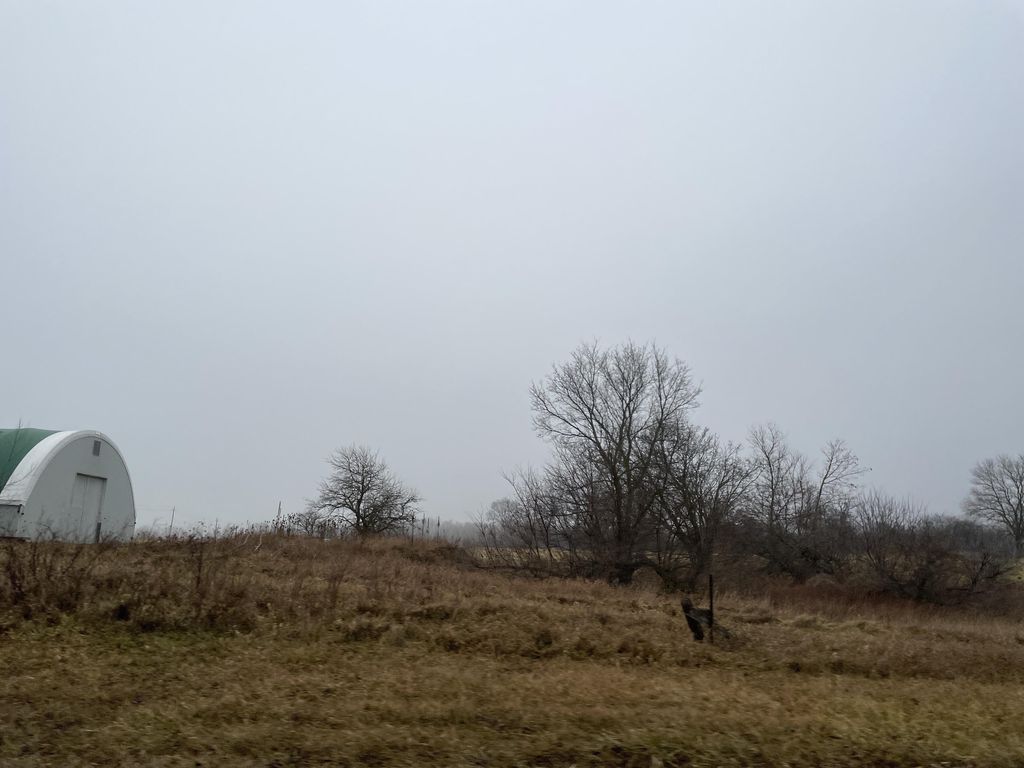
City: kitchener-waterloo